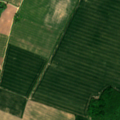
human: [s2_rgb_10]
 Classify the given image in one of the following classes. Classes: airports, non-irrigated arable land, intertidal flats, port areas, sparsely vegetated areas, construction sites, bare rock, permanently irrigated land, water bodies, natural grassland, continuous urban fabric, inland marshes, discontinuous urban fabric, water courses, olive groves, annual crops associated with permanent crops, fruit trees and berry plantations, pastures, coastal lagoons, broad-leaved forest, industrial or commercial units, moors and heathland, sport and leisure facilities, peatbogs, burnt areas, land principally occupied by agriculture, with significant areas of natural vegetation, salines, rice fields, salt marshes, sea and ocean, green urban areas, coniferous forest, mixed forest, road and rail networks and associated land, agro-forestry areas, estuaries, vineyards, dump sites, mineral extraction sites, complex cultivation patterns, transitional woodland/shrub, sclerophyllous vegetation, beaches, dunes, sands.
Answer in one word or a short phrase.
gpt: non-irrigated arable land, complex cultivation patterns, land principally occupied by agriculture, with significant areas of natural vegetation